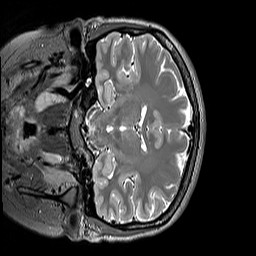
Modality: T2w
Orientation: coronal
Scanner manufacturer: siemens
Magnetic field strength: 3 T
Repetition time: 3.2 s
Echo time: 0.406 s